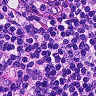
Metastatic tissue present: no